Aerial crown-view tile of a tropical tree (Barro Colorado Island, Panama), acquired 20240611:
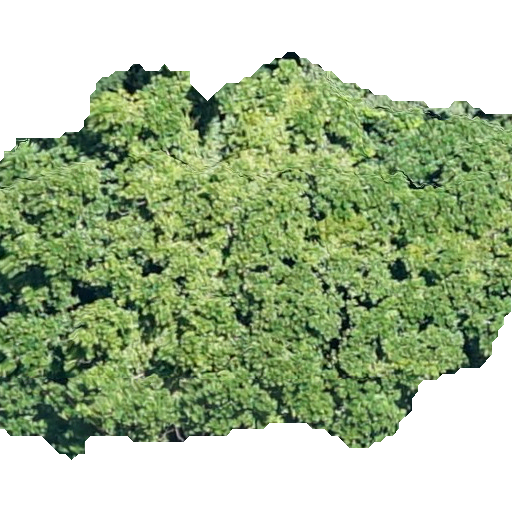
Species: Anacardium excelsum
GBIF accepted scientific name: Anacardium excelsum
Crown area: 287.596 m²